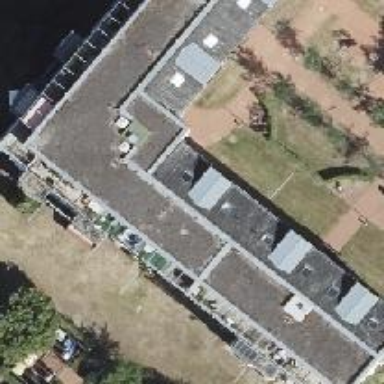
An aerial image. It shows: Skillion roof apartments building.